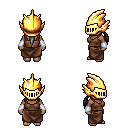
a pixel art fantasy rpg character, female body template, human, dark skin, brown pirate shirt, robe skirt, gray ponytail hairstyle, gold helm, white cloth bracers, four views (front, back, left, right), 2x2 character sprite sheet, small pixel art, hard edges, no anti-aliasing